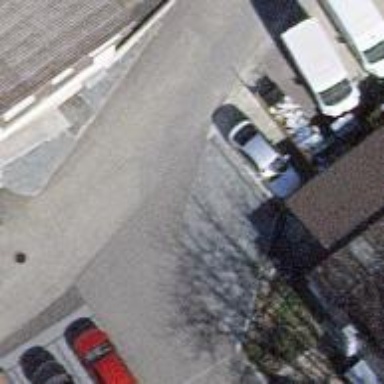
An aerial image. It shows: Parking aisle designated as service road.